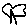
Label: tree